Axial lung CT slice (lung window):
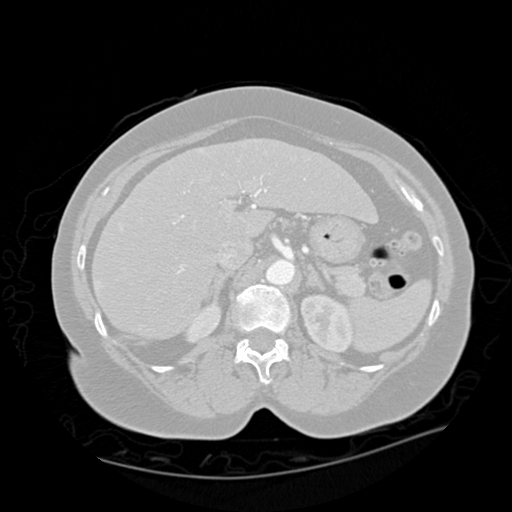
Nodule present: no